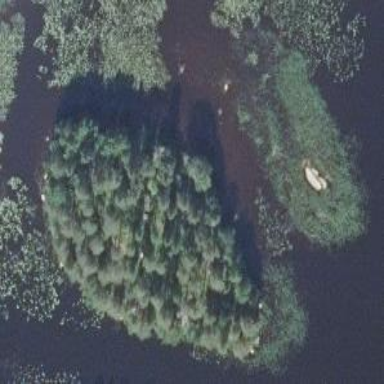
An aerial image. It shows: Islet.